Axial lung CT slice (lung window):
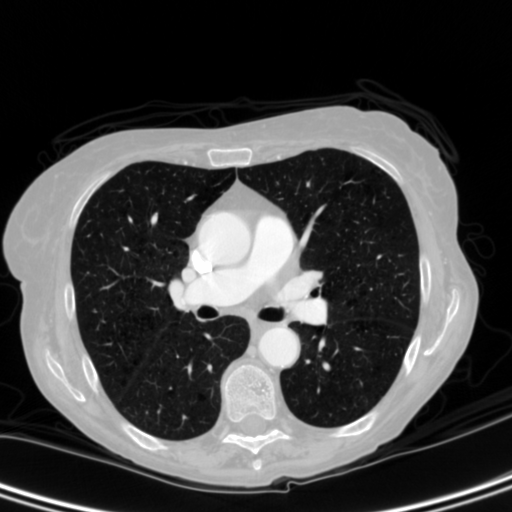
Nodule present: no